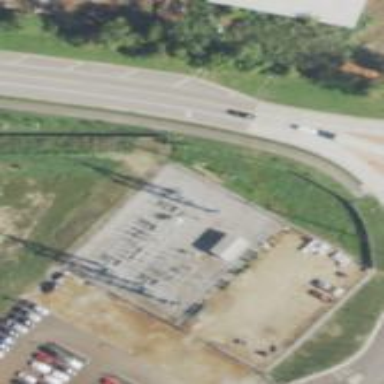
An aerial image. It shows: Power substation surrounded by fence.